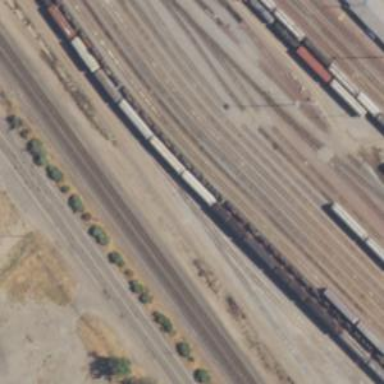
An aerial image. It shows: Railway yard in service.